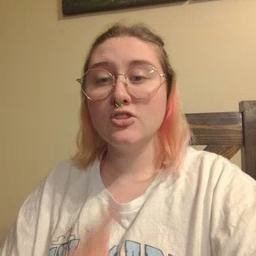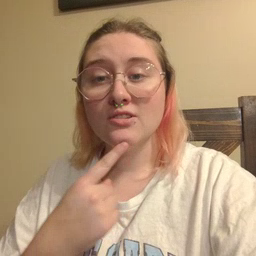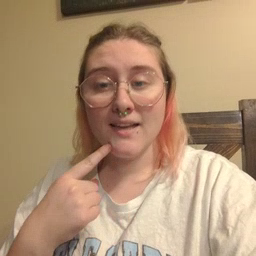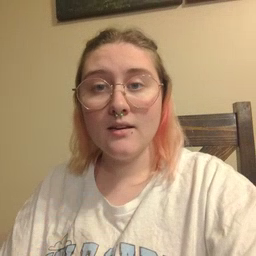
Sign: chin